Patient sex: M
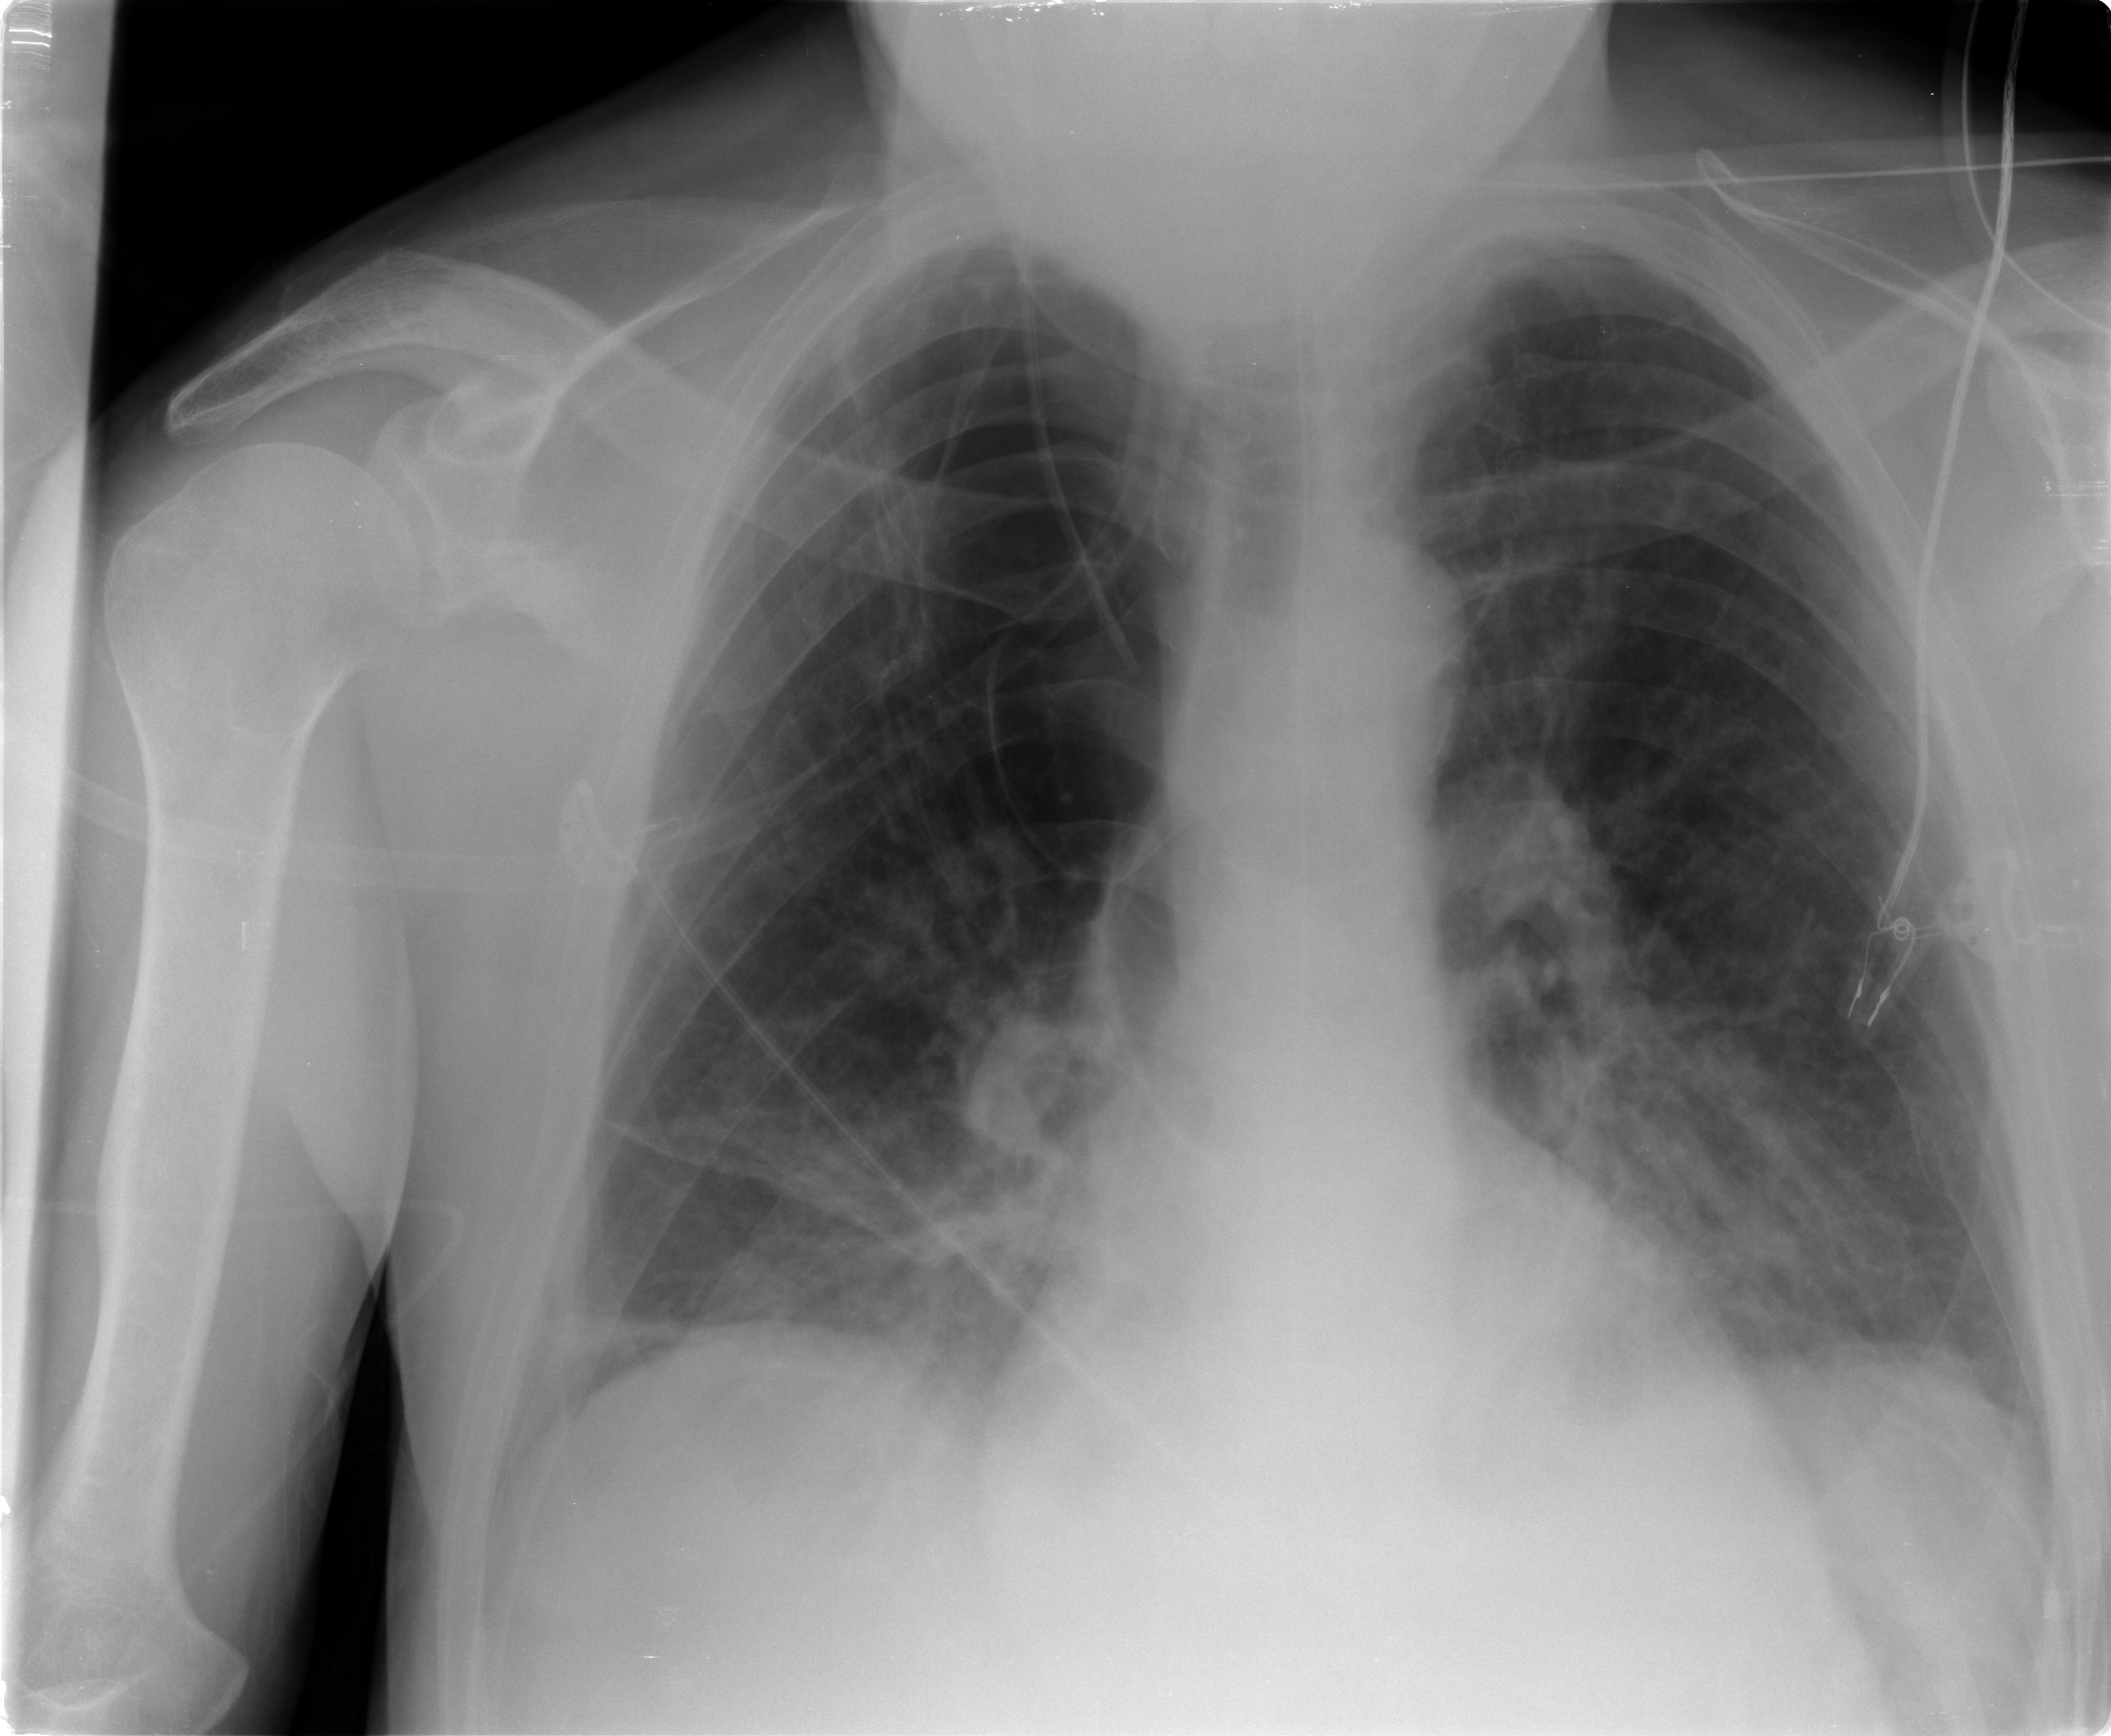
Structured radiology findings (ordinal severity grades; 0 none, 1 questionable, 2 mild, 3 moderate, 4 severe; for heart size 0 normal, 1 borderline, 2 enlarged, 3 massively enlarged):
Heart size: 0
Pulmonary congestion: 0
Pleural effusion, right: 1
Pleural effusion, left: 1
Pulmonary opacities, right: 0
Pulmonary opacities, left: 0
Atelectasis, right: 2
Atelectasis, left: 2